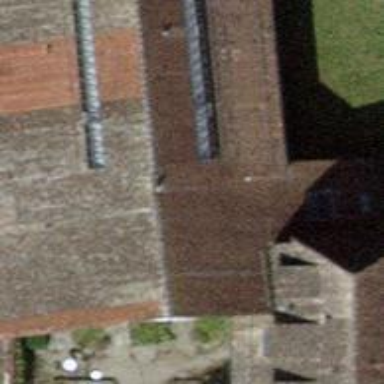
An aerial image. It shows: Building with gabled roof. The roof is covered with roof tiles and oriented across the structure.